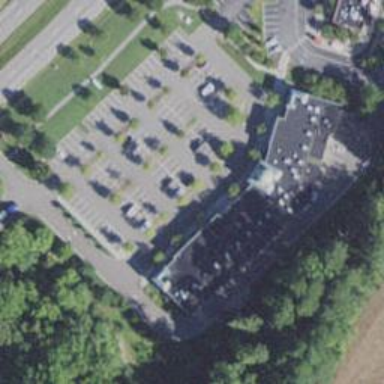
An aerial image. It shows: Fitness center located in leisure land.